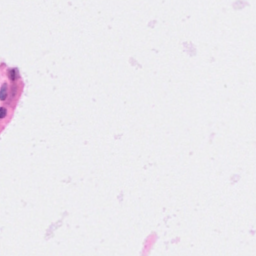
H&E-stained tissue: Breast